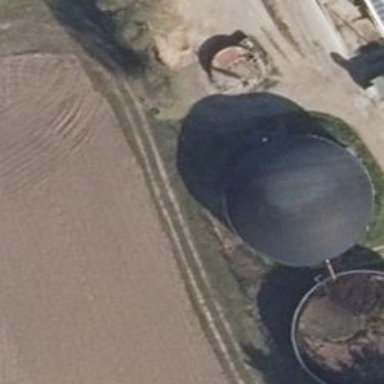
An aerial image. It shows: Silo.